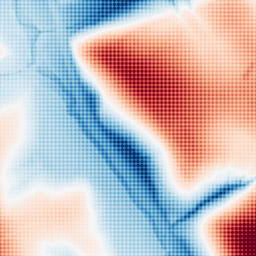
Category: classical
Decomposition family: gaussian_anisotropic
Decomposition parameters: sigma_x: 50
sigma_y: 50
Upsampling method: sinc_hamming
Upsampling parameters: scale: 8
kernel_size: 8
Upsampling scale: 8